Question: I have many rows of logs like below, need to get count of 'tid' based on 'ServiceReq' from all the rows. Count for the below example for tid 123 is 5. Count for tid 678 is 2.
Can anyone help me for this using excel macros?

example - sample logs in Sheet1, column A
'''
INFO LOG Time stamp 2015-06-21-09:56 "ServiceReq":"tid":"123"
INFO LOG Time stamp 2015-06-21-09:56 "ServiceReq":"tid":"123"
INFO LOG Time stamp 2015-06-21-09:56 "ServiceReq":"tid":"678"
INFO LOG Time stamp 2015-06-21-09:56 "ServiceReq":"tid":"123"
INFO LOG Time stamp 2015-06-21-09:56 "ServiceReq":"tid":"123"
INFO LOG Time stamp 2015-06-21-09:56 "ServiceReq":"tid":"123"
EROOR LOG Time stamp 2015-06-21-09:56 "InitializeREQ":"tid":"abc"
EROOR LOG Time stamp 2015-06-21-09:56 "InitializeREQ":"tid":"abc"
EROOR LOG Time stamp 2015-06-21-09:56 "InitializeREQ":"tid":"abc"
EROOR LOG Time stamp 2015-06-21-09:56 "InitializeREQ"
EROOR LOG Time stamp 2015-06-21-09:56 "InitializeREQ"
EROOR LOG Time stamp 2015-06-21-09:56 "InitializeREQ"
EROOR LOG Time stamp 2015-06-21-09:56 "InitializeREQ"
EROOR LOG Time stamp 2015-06-21-09:56 "InitializeREQ"
INFO LOG Time stamp 2015-06-21-09:56 "ServiceReq":"tid":"678"
'''
output expected
Servicereq tid count
123 5
678 2
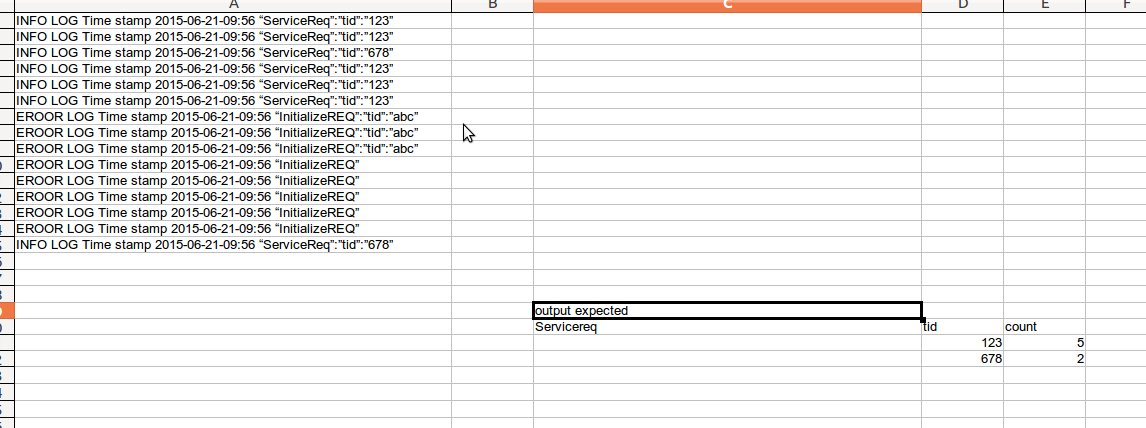
Answer: Using SQL function to get the count.
You may change the code to fulfill your need.
'''
Option Explicit
Dim WB1 As Workbook
Dim ws1 As Worksheet
Sub Test()
Dim MyConnection As ADODB.Connection
Dim MyRecord As ADODB.Recordset
Dim UnionLastRow As Long
Dim CurrentPointer As Long
Set WB1 = ThisWorkbook
Set ws1 = WB1.Worksheets("Sheet5")
Set MyConnection = New ADODB.Connection
Set MyRecord = New ADODB.Recordset
' This is the Excel 97-2003 connection string. It should also work with
' Excel 2007 onwards worksheets as long as they have less than 65536
' rows
With MyConnection
.Provider = "Microsoft.Jet.OLEDB.4.0"
.ConnectionString = "Data Source=" & ThisWorkbook.FullName & ";" & _
"Extended Properties=Excel 8.0;"
.Open
End With
MyRecord.Open "SELECT COUNT (*) AS MyResult FROM [Sheet5$] WHERE [Logs] LIKE '%"ServiceReq":"tid"%' GROUP BY [Logs]", MyConnection
ws1.Cells(5, 8).CopyFromRecordset MyRecord
MyRecord.Close
MyRecord.Open "SELECT DISTINCT [Logs] FROM [Sheet5$] WHERE [Logs] LIKE '%"ServiceReq":"tid"%' GROUP BY [Logs]", MyConnection
ws1.Cells(5, 7).CopyFromRecordset MyRecord
MyRecord.Close
MyConnection.Close
End Sub
'''
Below is the print screen of the result: